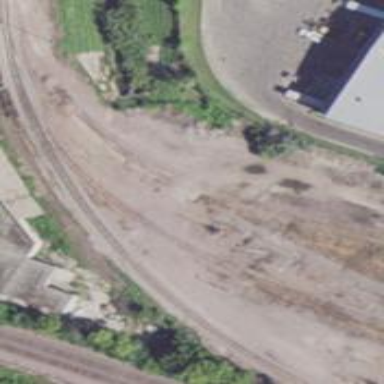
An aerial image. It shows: Railway level crossing.